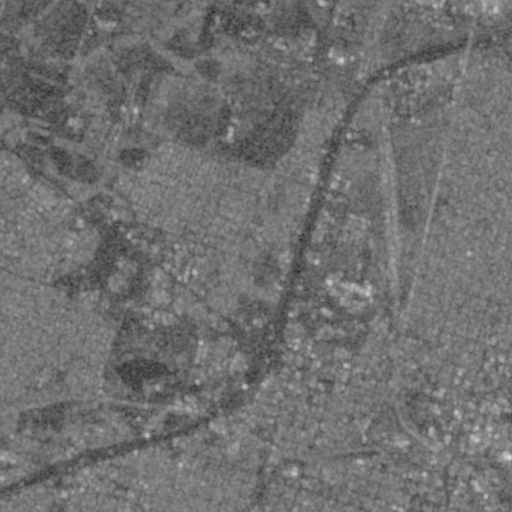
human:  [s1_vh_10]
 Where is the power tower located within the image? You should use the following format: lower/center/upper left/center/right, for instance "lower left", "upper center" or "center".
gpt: The power tower is located in the upper left of the image.
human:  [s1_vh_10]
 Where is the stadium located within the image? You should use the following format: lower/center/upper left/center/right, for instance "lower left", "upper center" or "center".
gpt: The stadium is located in the center of the image.
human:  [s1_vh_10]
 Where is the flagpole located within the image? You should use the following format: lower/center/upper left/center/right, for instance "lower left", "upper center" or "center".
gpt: The flagpole is located in the lower right of the image.
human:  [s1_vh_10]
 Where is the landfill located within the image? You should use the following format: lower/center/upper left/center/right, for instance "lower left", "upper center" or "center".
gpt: There is no landfill in the image.

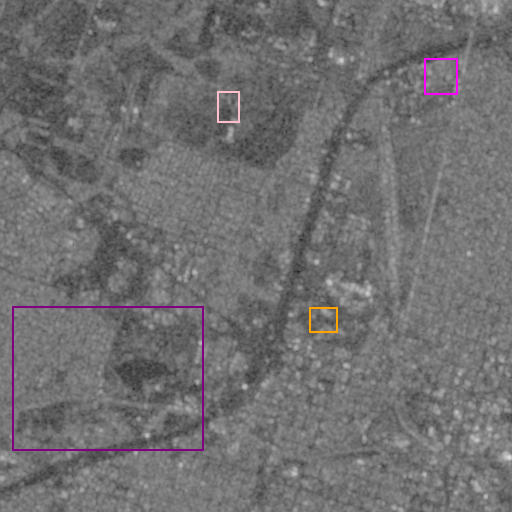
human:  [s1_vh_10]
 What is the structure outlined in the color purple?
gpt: The structure outlined in purple is a park.
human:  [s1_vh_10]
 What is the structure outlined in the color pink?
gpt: The structure outlined in pink is a parking lot.
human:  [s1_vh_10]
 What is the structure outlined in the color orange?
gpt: The structure outlined in orange is a stadium.
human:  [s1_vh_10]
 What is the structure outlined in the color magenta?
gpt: The structure outlined in magenta is a building.
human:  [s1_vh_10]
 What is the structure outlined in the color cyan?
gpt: There is no cyan outline.